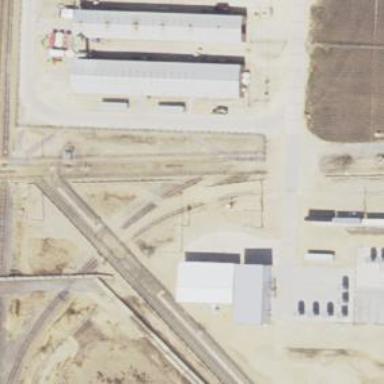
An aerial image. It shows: Rail spur service.